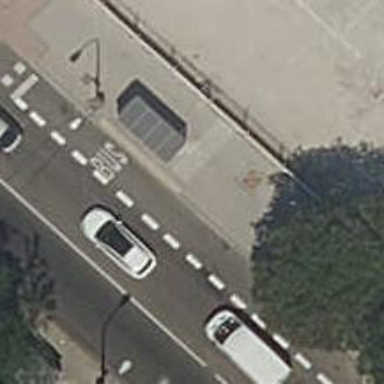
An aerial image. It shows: Bus stop with platform for public transport.